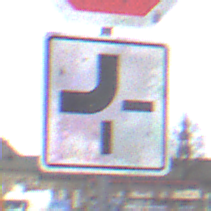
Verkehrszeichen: VerlaufVorfahrtsstrasse2
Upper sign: Stop
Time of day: MorningAfternoon
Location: Outdoor (Urban)
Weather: PartlyCloudy
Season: NotSpecified
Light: Natural